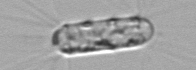
Label: Corethron_hystrix